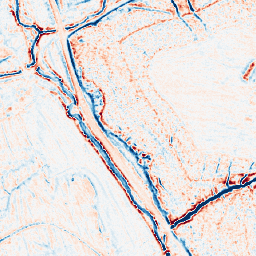
Category: edge_preserving
Decomposition family: bilateral
Decomposition parameters: d: 9
sigma_color: 100
sigma_space: 75
Upsampling method: nearest
Upsampling parameters: scale: 2
Upsampling scale: 2